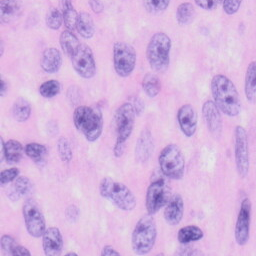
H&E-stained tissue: Skin